Question: I'm pretty new to iOS and created a standard show detail segue. Now it works but the result is a bit choppy. I navigate from a UITableViewController to a ViewController but the animation kind of just 'keeps hanging' half way trough.
I've tried making a screen cap of it:

But since the capturing software is also a bit crappy the entire .gif is choppy.
The choppiness occurs about halfway trough the animation and continues just a moment after. Is this standard behavior? Or am I doing something wrong?
The navigation is as follows:
From UITableViewController - Show (e.g. push) segue -> UIViewController
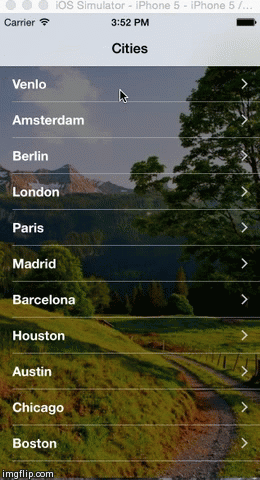
Answer: Looks same as in this question <URL>.